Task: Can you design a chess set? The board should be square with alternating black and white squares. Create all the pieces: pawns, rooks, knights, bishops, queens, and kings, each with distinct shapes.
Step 1918:
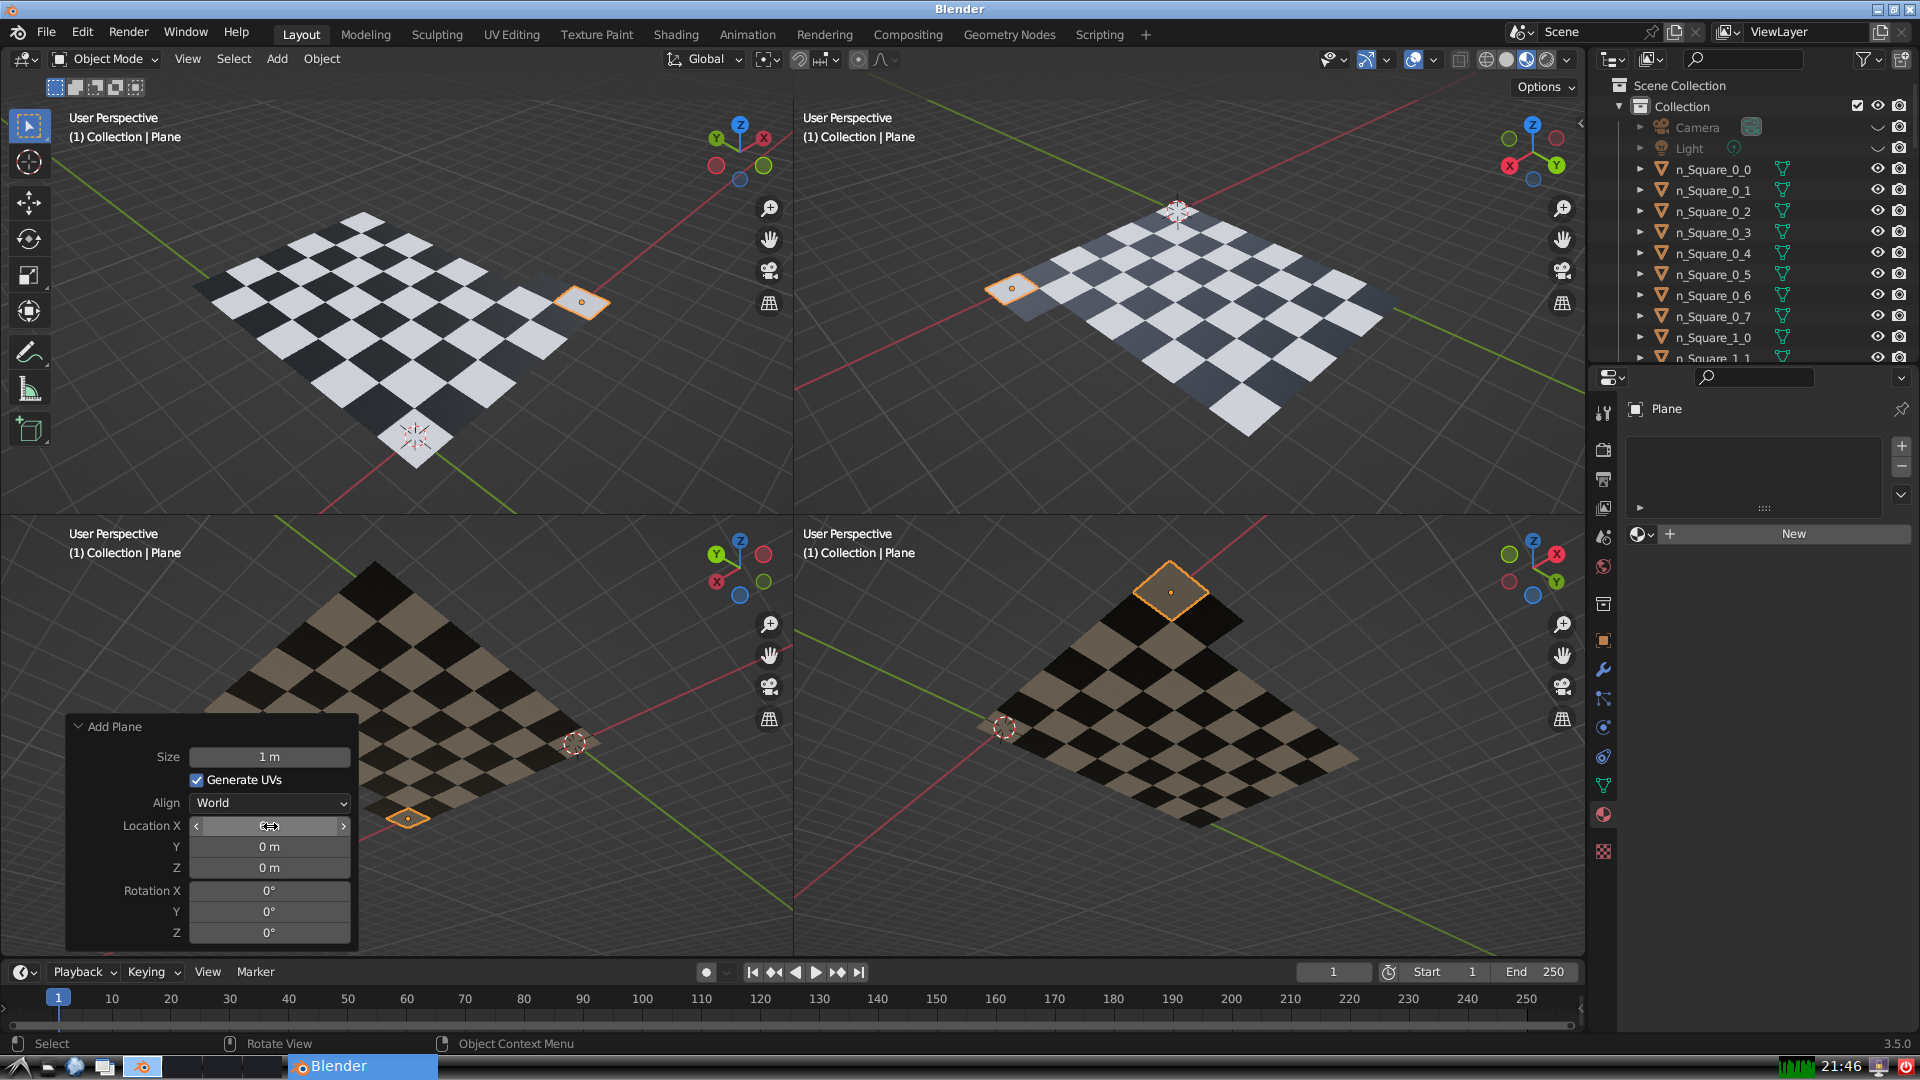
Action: {"mouse_move": [270, 846]}